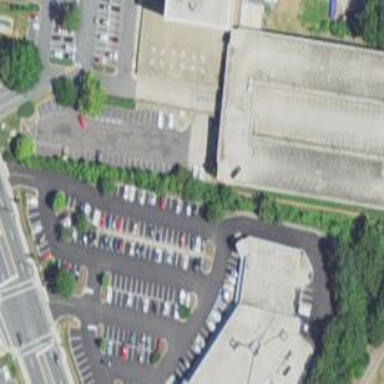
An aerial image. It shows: Multi-storey parking building.